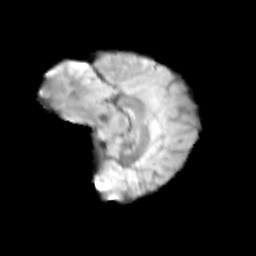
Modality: T2w
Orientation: sagittal
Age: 14
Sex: female
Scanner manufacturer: siemens
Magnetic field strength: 3 T
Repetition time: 3.8 s
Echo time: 0.07 s